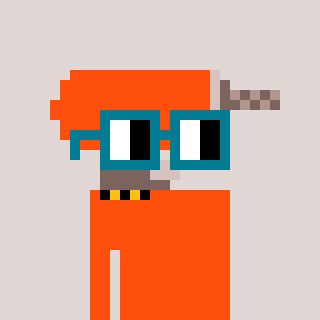
a pixel art character with square dark green glasses, a drill-shaped head and a orange-colored body on a warm background